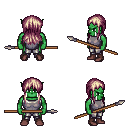
a pixel art fantasy rpg character, male body template, orc, green skin, steel chest armor, metal pants, white blonde unkempt hairstyle, maroon shoes, spear, four views (front, back, left, right), 2x2 character sprite sheet, small pixel art, hard edges, no anti-aliasing